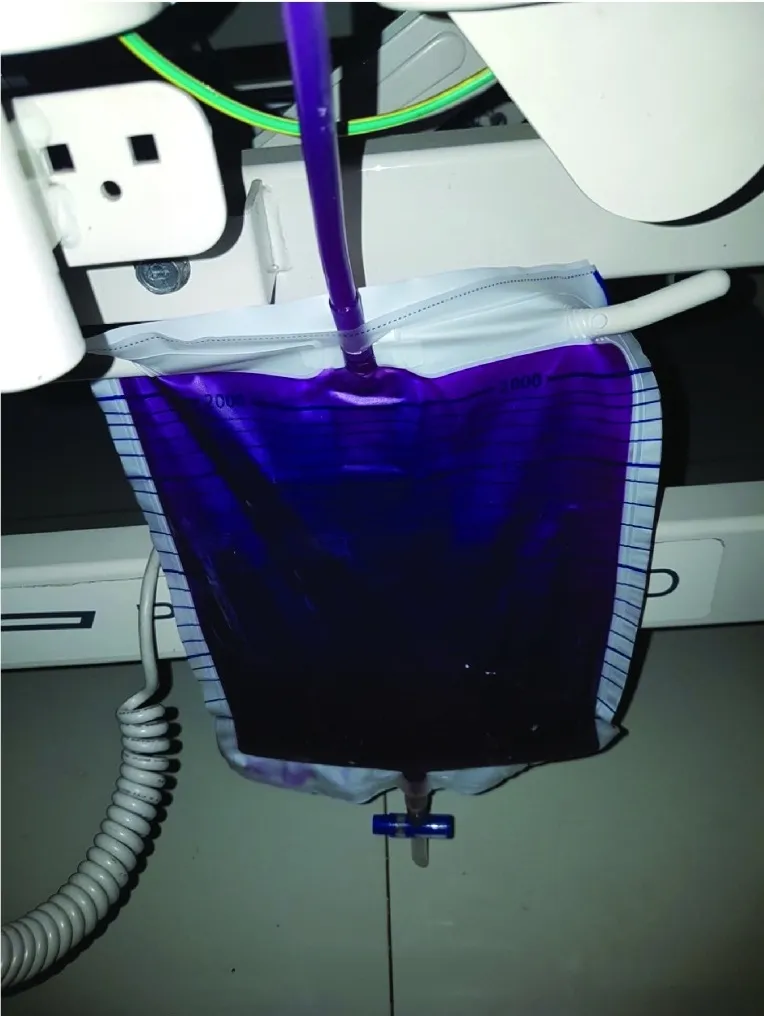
Urine bag with purple urine.
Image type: radiology (x_ray)